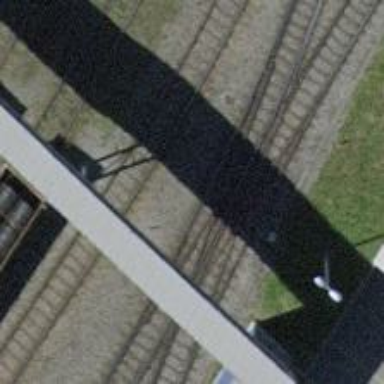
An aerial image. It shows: Railway switch.